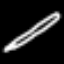
Label: pencil